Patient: sex F, age 65
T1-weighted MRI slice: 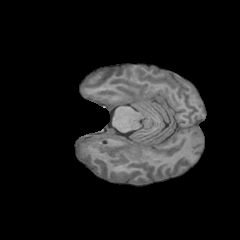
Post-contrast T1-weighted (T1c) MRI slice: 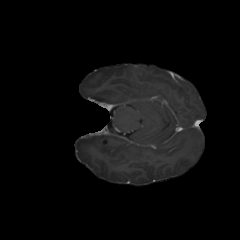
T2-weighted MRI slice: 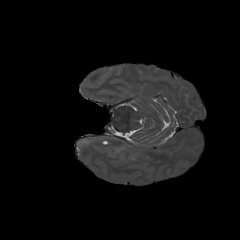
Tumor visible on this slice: no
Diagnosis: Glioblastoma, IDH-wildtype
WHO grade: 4